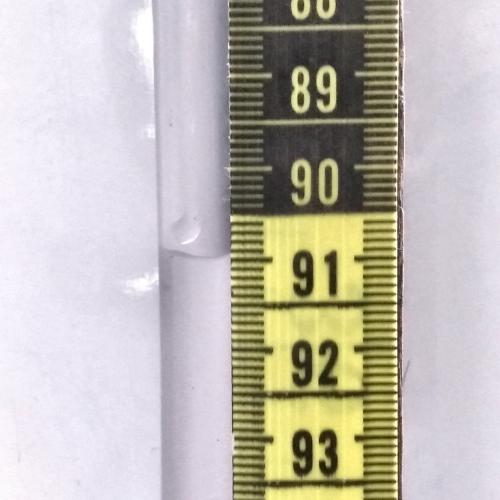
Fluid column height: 91.0 cm